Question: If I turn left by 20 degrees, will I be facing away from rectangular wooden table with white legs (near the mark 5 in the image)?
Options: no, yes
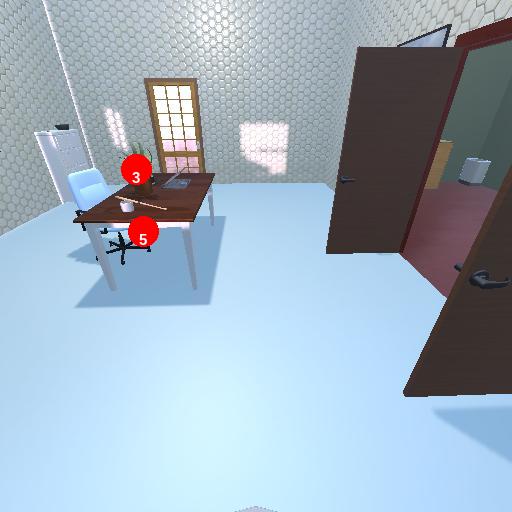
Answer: no